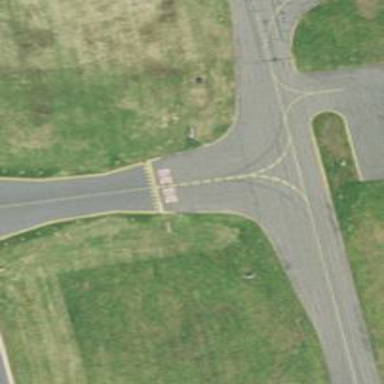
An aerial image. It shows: Image of taxiway at airport.